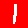
Digit: 1